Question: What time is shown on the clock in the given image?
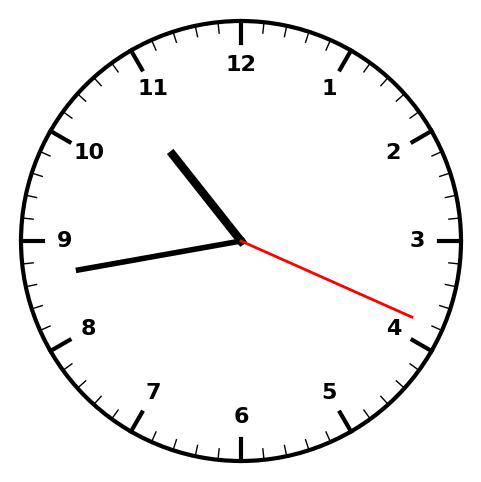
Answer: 10:43:19